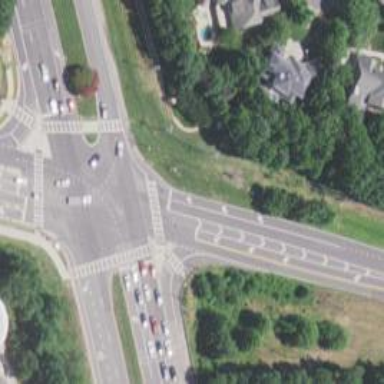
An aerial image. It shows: Marked crossing on footway.